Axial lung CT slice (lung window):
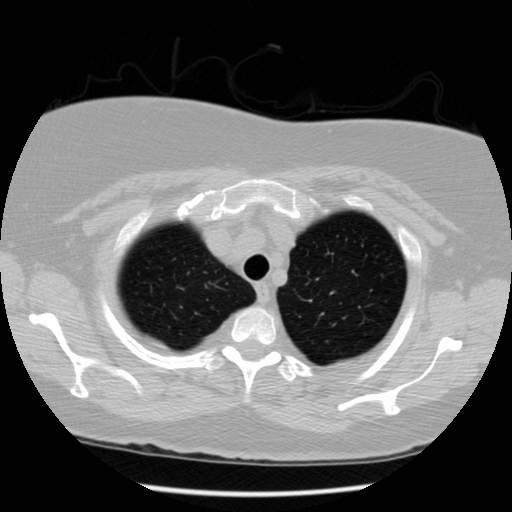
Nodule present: no